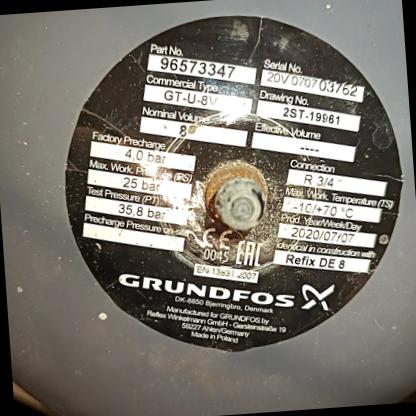
Klasa: tabliczka-znamionowa